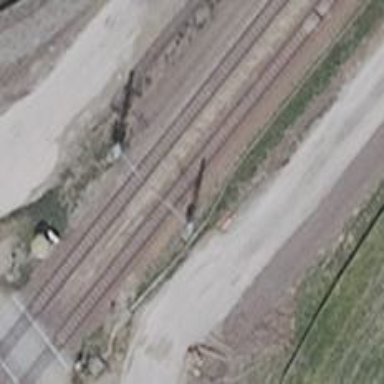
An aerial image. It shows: Milestone along the railway track with catenary mast.